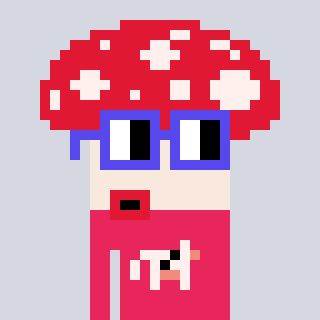
a pixel art character with square blue glasses, a mushroom-shaped head and a redpinkish-colored body on a cool background